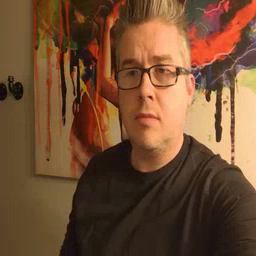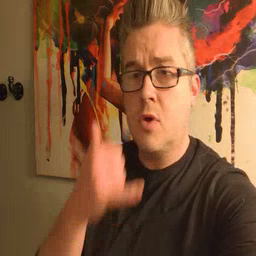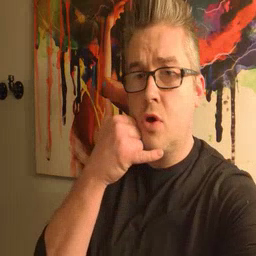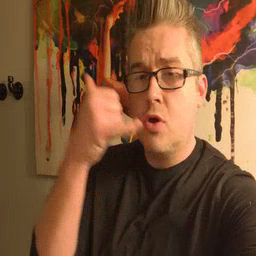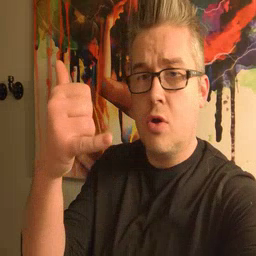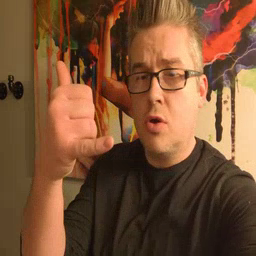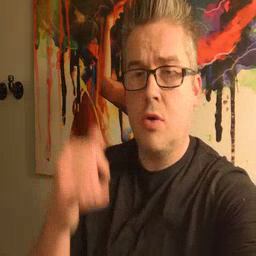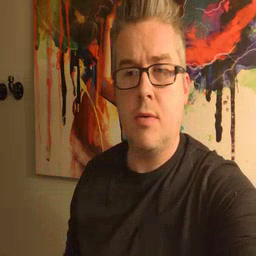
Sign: callonphone